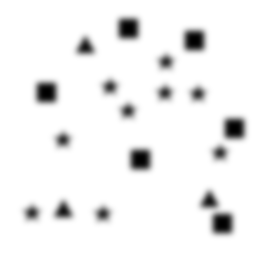
Squares: 6
Triangles: 3
Stars: 9
Total shapes: 18